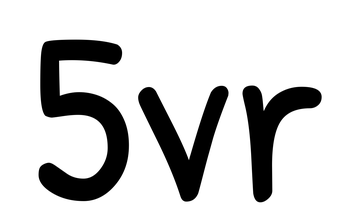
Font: PatrickHand-Regular